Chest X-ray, PA view. Patient: 42 years old, sex F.
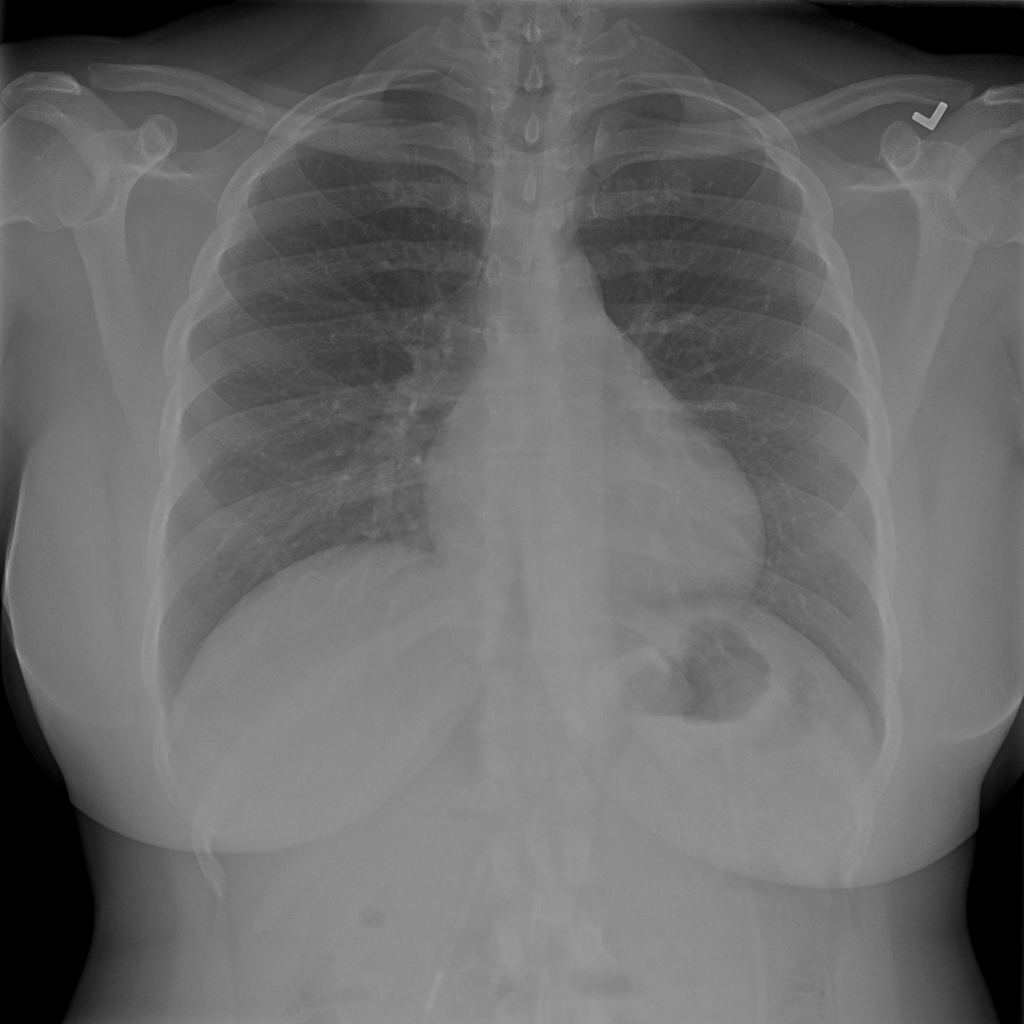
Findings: No Finding